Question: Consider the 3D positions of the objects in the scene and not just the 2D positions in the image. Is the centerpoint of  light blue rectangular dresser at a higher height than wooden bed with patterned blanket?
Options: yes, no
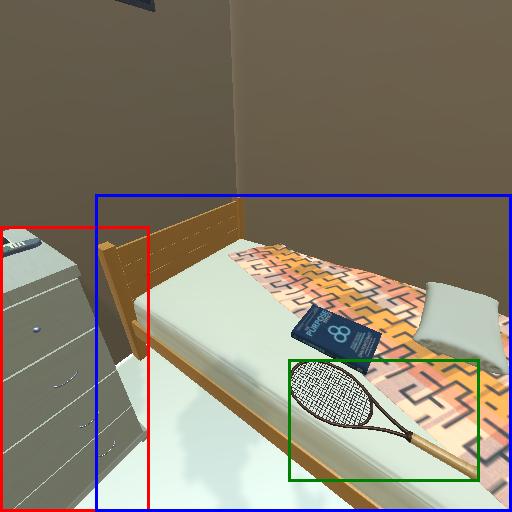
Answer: yes